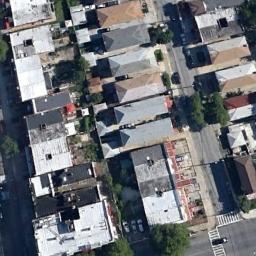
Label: dense_residential